The plot shows one second of acceleration measured on a rotor kit. Based on the visible evidence, which rotor condition applies: normal, misalignment, unbalance, looseness?
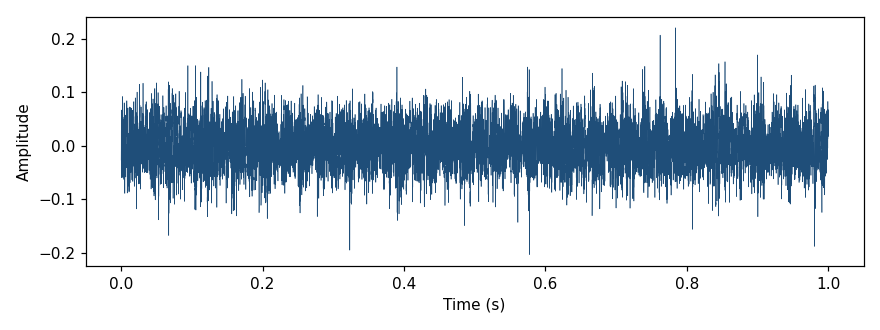
Answer: misalignment